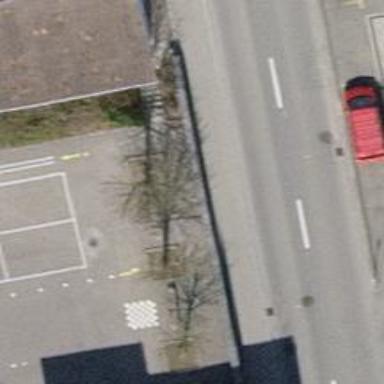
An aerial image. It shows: Brown bench in the vicinity.